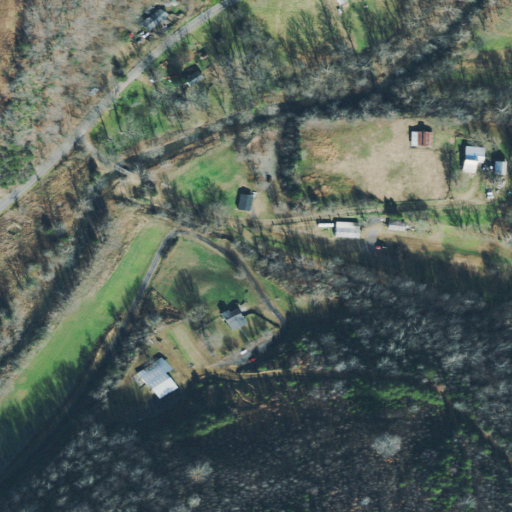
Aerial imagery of valley in Tennessee named Nickens Hollow containing deciduous forest, pasture, mixed forest, open development, low intensity development, evergreen forest, and medium intensity development